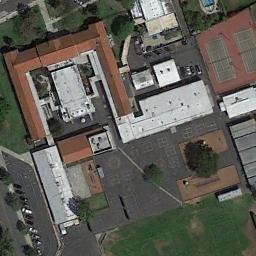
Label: tennis_court